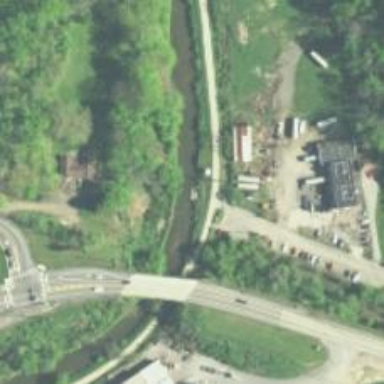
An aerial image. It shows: Bridge supported by abutments.